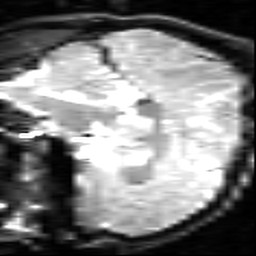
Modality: inplaneT2
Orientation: sagittal
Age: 20
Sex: male